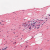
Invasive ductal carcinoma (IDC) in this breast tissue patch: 0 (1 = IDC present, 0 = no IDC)